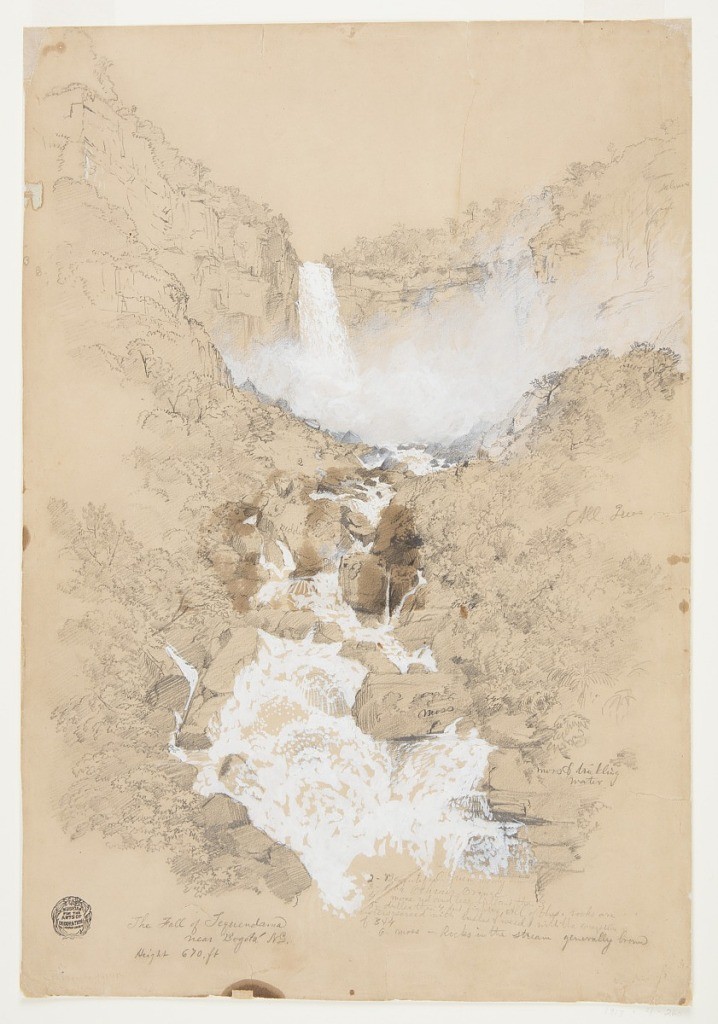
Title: Tequendama Falls near Bogotá, Colombia
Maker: Frederic Edwin Church, American, 1826–1900
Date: June 20-30, 1853
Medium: Graphite and white gouache on tan wove paper
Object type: Drawing
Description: Landscape sketch showing a view of the precipitous Tequendama Falls and the Bogotá River cascading through a rocky and steep gorge near Bogotá, Colombia. Along the composition's vertical axis in the foreground and middle distance, white water bounces and spills over large boulders in a rocky riverbed as the river flows toward the viewer. Trees and plants grow from rocks and boulders at left and right of the rushing water. In the middle distance at center, the falls themselves are visible, pouring immense quantities of water into the basin below, which is filled with white, semi-transparent mist. The sheer, vertical cliffs that make the cascade possible extend outwards from it to the left and right, and are rimmed in dense vegetation. A miniscule figure can be seen standing atop a large rock at the base of the falls at center left.